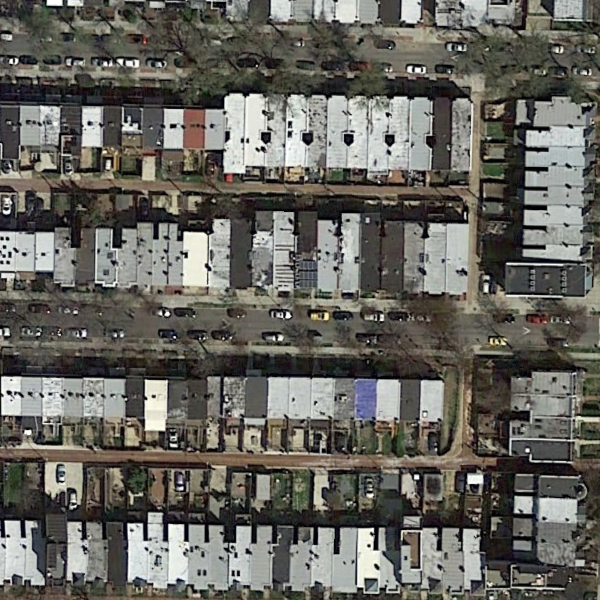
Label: DenseResidential